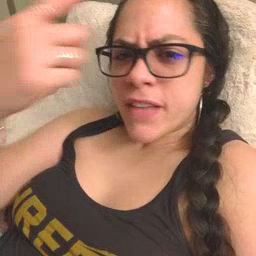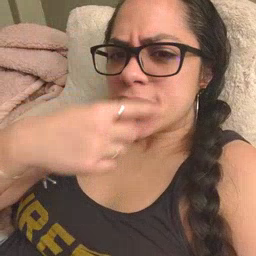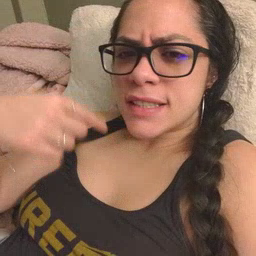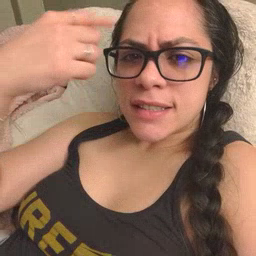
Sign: face